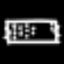
Label: donut